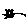
Label: cat